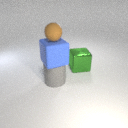
small brown rubber sphere above large gray rubber cylinder